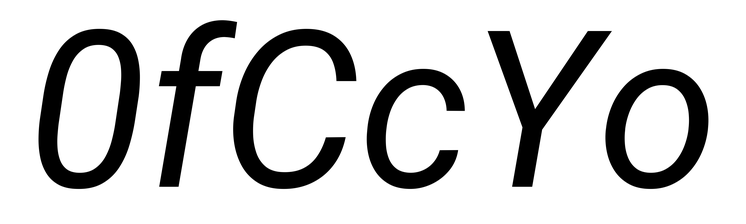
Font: Roboto-Italic_Italic